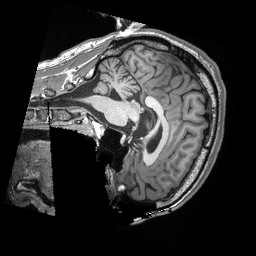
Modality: T1w
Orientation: sagittal
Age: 29
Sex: male
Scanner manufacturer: siemens
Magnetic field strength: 3 T
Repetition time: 2.3 s
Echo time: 0.00308 s